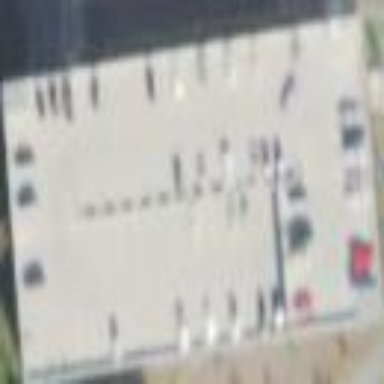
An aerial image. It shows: Multi-storey parking building with paved surface.